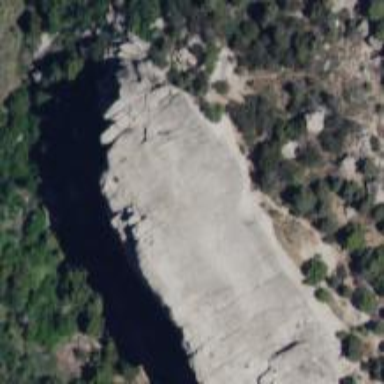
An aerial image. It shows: Natural cliff.